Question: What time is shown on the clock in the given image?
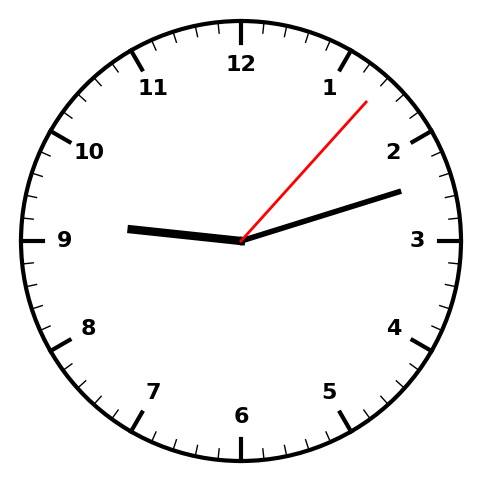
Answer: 09:12:07